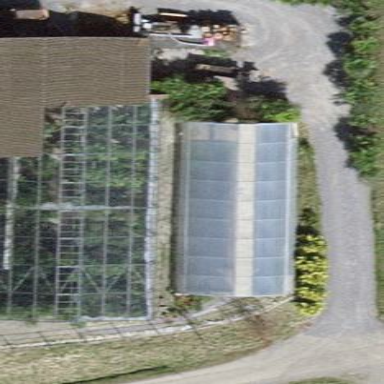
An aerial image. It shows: Greenhouse used for horticulture.